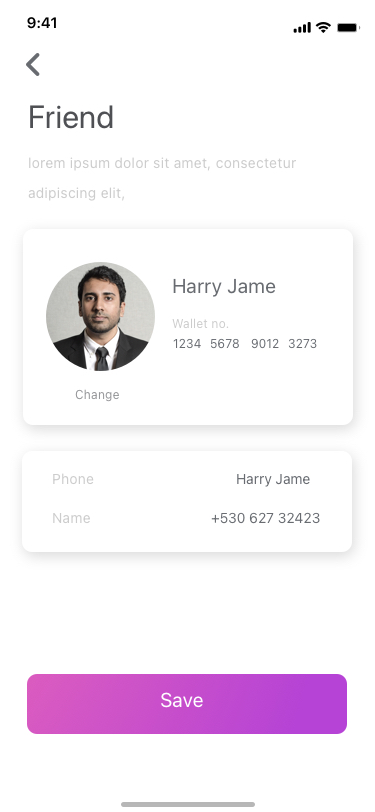
Text in this UI design:
Save
Change
Harry Jame
Wallet no.
5678
9012
3273
1234
+530 627 32423
Harry Jame
Phone
Name
Friend
lorem ipsum dolor sit amet, consectetur adipiscing elit,